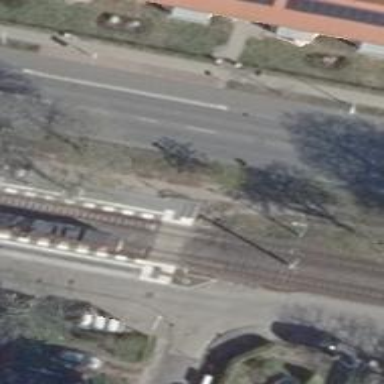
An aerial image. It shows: Uncontrolled railway crossing with saltire crossing sign.